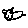
Label: cat